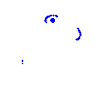
Particle: pion